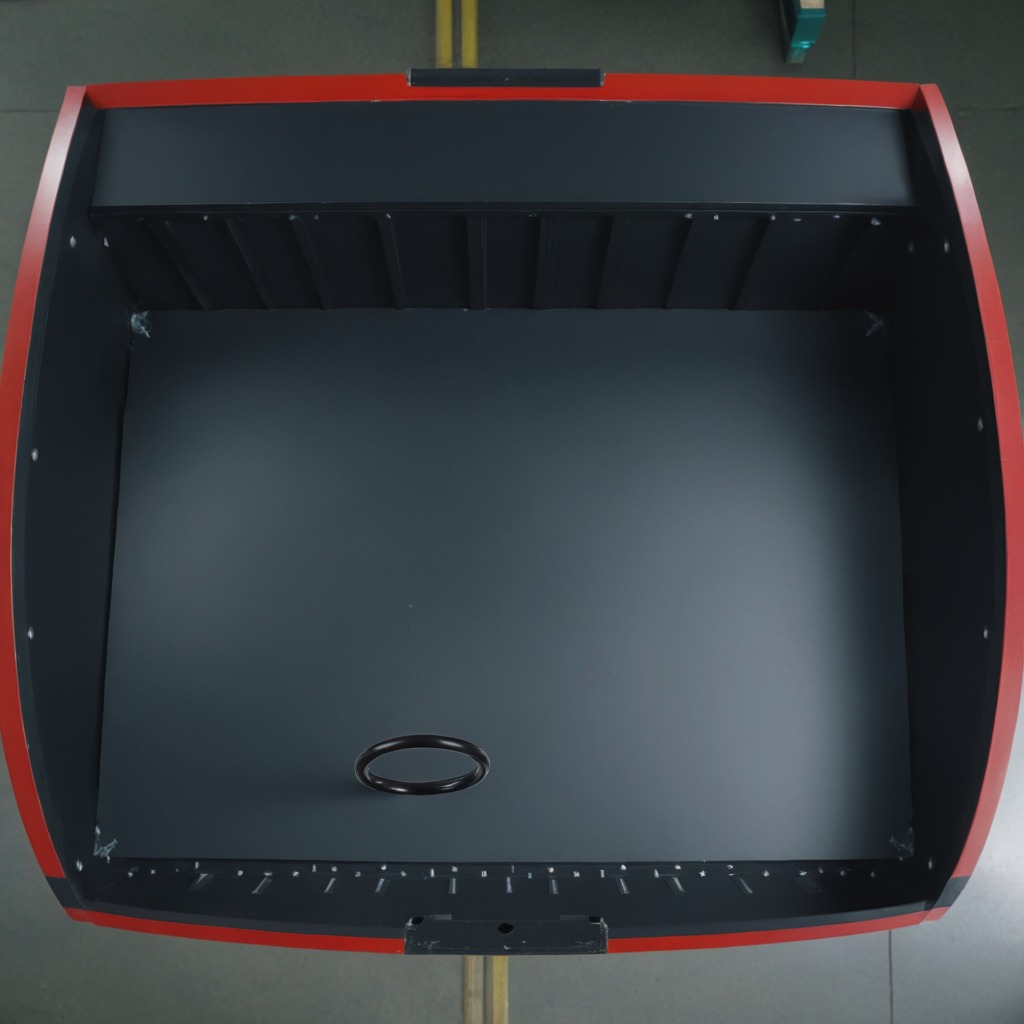
A rubber O-ring lies on a toolbox surface in an airplane hangar workshop 8K.